Question: What is the first vehicle number listed?
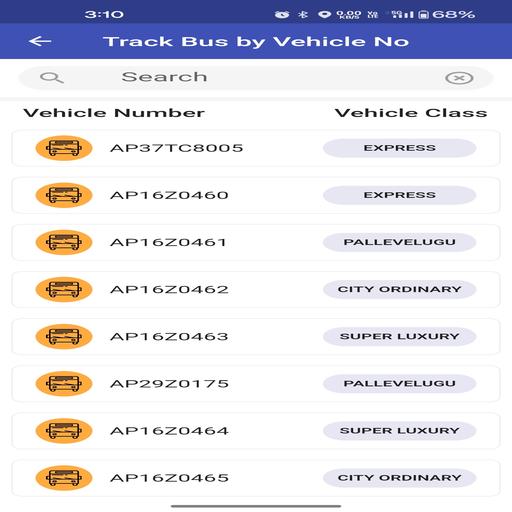
Answer: AP37TC8005